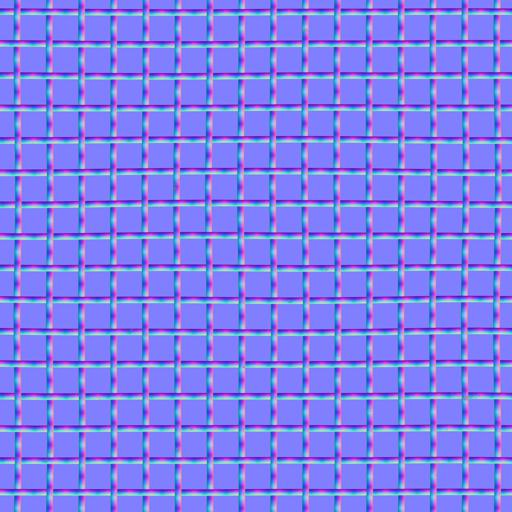
fence